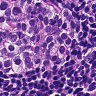
Metastatic tissue present: yes